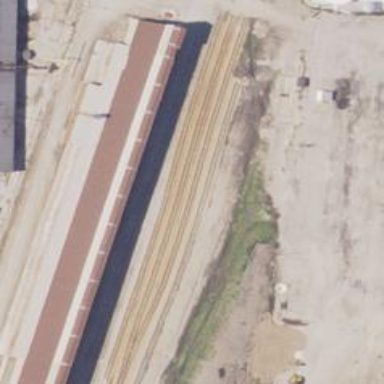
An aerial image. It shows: Railway siding with rails.